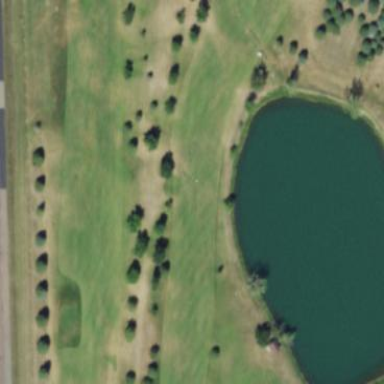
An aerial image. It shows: Grassy area designated as golf fairway.